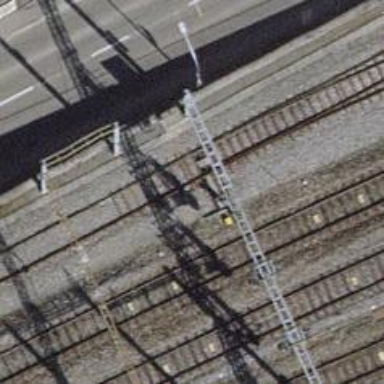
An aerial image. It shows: Rail yard with electrified contact lines for the railway.